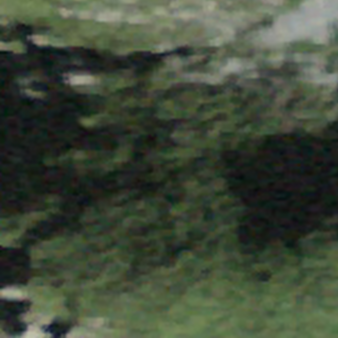
Label: other